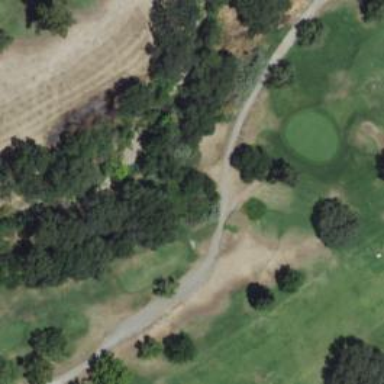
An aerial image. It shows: Golf tee.